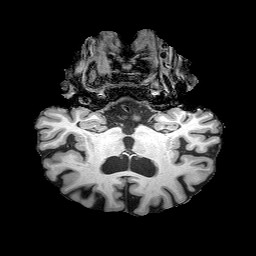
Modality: T1w
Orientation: sagittal
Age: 75
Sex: male
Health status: healthy